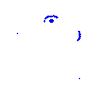
Particle: proton